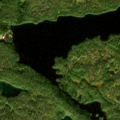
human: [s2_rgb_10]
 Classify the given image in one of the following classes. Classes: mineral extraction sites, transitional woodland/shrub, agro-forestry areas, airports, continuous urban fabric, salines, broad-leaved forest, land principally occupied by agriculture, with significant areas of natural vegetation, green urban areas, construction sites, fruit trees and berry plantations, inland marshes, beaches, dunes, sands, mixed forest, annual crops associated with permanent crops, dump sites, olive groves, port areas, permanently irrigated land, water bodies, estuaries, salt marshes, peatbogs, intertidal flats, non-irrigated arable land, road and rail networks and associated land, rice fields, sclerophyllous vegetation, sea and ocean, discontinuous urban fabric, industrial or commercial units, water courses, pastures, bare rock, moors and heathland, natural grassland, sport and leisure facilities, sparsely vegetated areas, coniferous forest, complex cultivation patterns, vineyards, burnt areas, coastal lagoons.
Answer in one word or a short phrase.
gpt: coniferous forest, water bodies